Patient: sex M, age 26
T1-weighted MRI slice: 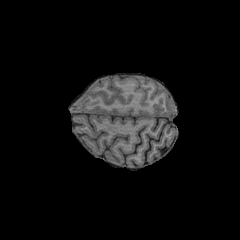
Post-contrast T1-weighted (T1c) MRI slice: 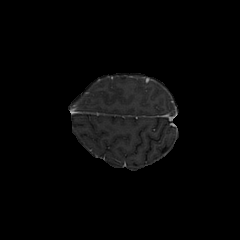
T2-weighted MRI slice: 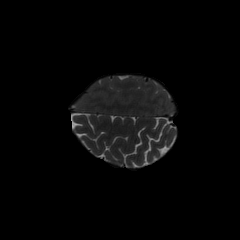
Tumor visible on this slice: no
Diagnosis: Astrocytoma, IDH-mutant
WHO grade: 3